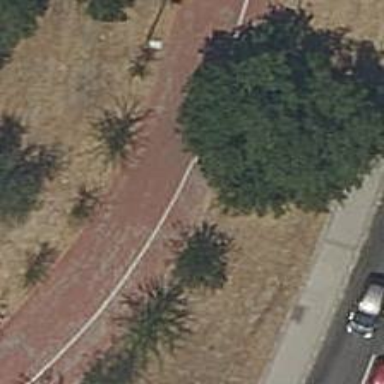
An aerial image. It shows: Cycleway.